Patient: sex M, age 80
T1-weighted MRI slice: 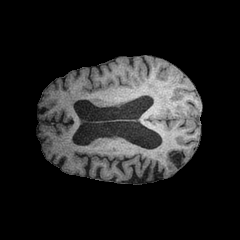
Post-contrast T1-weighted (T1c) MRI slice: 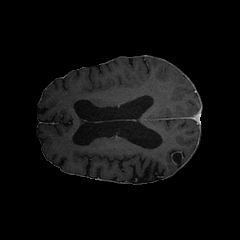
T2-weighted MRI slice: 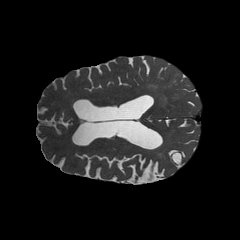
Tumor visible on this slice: no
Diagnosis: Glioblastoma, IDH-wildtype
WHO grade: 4